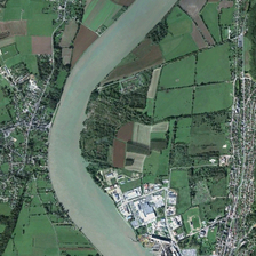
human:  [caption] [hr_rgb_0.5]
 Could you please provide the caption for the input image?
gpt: There are several fields by the river.

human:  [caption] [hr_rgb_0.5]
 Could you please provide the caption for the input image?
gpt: This curved river separates the farmland and the house.

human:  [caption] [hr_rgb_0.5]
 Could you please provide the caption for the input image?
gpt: There is farmland in the river.

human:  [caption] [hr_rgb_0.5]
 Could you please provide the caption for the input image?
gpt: There are pieces of farmland by the river.

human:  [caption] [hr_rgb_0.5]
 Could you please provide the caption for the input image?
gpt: The curved river separates farmland from houses.